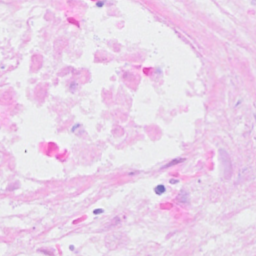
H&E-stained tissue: Breast